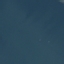
Land use / land cover class: SeaLake